Aerial crown-view tile of a tropical tree (Barro Colorado Island, Panama), acquired 20240813:
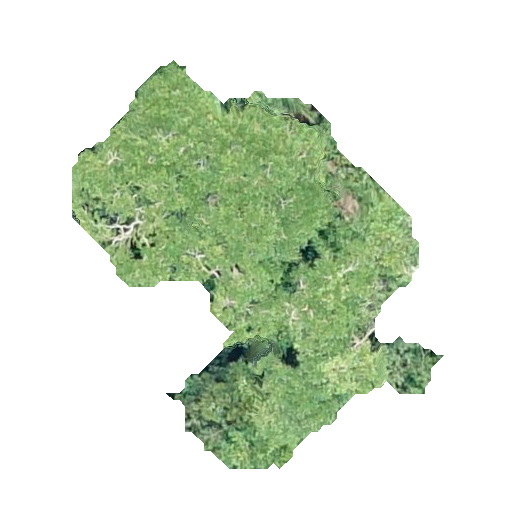
Species: Platypodium elegans
GBIF accepted scientific name: Platypodium elegans
Crown area: 125.161 m²